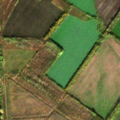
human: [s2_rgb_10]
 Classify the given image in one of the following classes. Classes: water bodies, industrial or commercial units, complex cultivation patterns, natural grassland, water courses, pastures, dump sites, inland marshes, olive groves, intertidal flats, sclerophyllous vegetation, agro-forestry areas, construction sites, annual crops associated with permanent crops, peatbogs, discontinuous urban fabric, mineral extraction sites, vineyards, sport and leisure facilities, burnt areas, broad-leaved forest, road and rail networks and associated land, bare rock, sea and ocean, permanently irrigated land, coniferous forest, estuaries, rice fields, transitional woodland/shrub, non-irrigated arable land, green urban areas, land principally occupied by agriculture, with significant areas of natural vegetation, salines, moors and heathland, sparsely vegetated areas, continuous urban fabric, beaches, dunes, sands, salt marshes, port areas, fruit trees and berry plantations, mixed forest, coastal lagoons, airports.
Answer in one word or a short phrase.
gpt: non-irrigated arable land, broad-leaved forest, transitional woodland/shrub